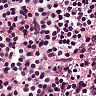
Metastatic tissue present: no